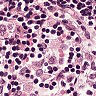
Metastatic tissue present: no